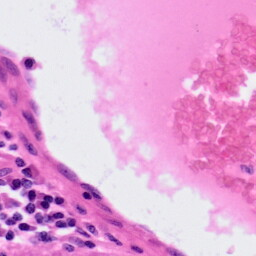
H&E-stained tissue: Colon